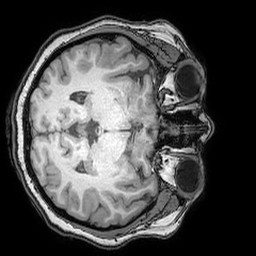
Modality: T1w
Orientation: axial
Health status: ill
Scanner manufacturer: philips
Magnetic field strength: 3 T
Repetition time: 0.007 s
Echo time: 0.0035 s